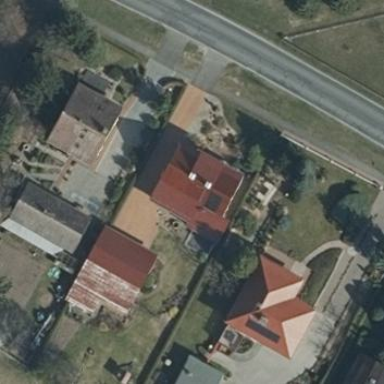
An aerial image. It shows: Residential building with gabled roof.